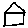
Label: house